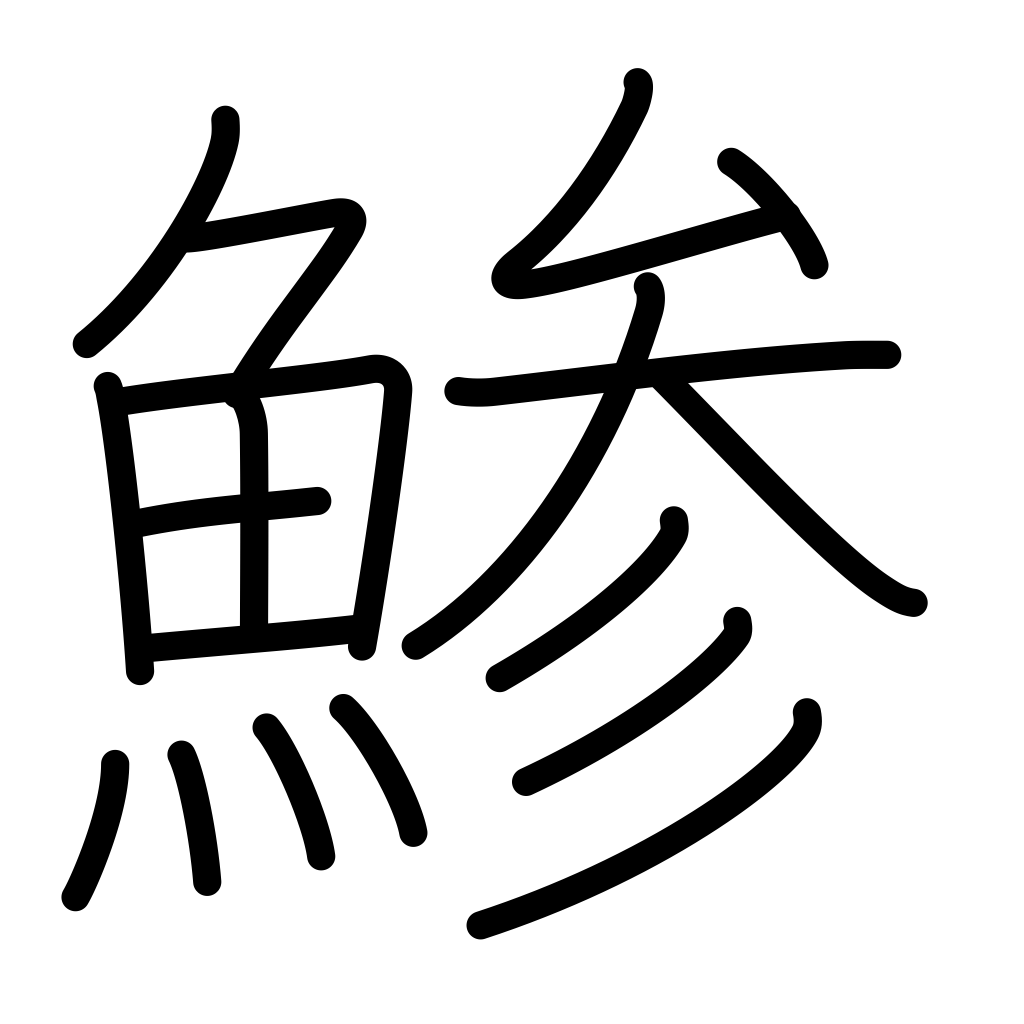
Meaning: horse mackerel